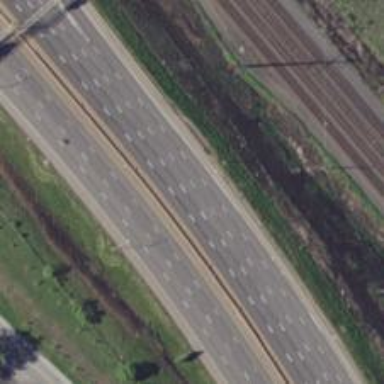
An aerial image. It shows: Motorway junction.